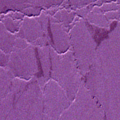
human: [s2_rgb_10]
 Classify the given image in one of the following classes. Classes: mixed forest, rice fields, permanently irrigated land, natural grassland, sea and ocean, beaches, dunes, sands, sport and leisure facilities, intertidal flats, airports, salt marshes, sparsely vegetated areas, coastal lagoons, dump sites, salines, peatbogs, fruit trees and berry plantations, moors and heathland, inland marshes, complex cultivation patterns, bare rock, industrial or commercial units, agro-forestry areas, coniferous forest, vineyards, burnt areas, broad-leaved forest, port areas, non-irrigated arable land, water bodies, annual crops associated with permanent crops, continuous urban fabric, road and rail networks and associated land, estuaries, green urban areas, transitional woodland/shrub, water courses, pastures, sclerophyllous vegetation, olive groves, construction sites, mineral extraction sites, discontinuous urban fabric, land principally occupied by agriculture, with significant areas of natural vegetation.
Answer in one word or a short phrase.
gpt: sea and ocean